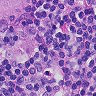
Metastatic tissue present: yes